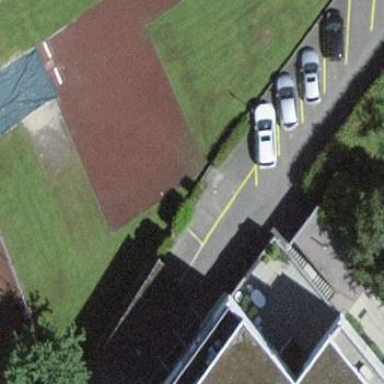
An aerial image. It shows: Parallel street-side parking with asphalt surface.